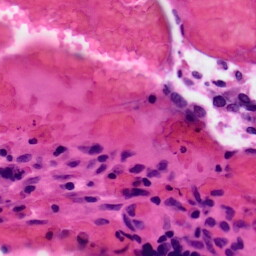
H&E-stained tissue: Colon